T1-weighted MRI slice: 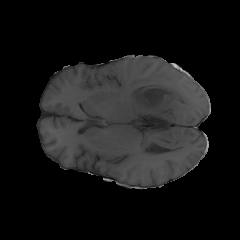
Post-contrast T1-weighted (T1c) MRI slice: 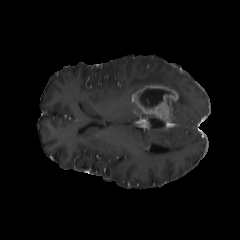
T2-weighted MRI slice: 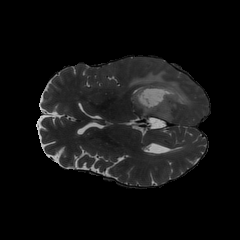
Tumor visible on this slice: yes